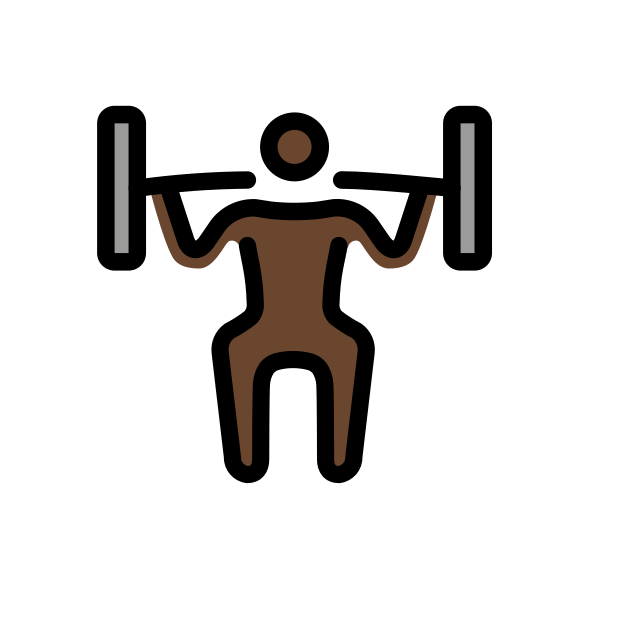
man lifting weights: dark skin tone